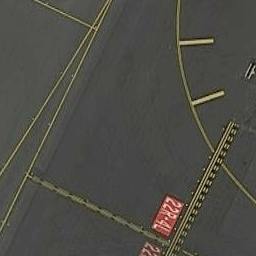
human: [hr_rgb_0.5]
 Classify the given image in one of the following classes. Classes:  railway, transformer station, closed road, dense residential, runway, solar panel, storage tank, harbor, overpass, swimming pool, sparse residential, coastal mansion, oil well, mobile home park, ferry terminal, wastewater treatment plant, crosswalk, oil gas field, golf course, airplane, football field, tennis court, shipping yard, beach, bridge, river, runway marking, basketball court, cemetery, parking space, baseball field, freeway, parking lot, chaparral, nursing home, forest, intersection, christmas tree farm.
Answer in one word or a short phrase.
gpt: runway marking